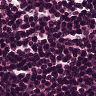
Metastatic tissue present: no